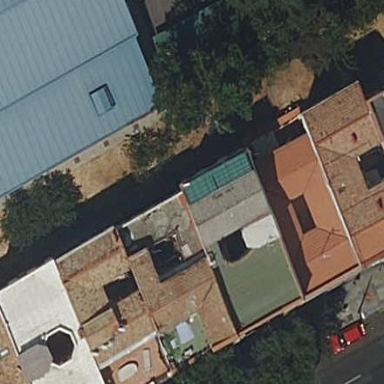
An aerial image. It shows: Image showing building with apartments.